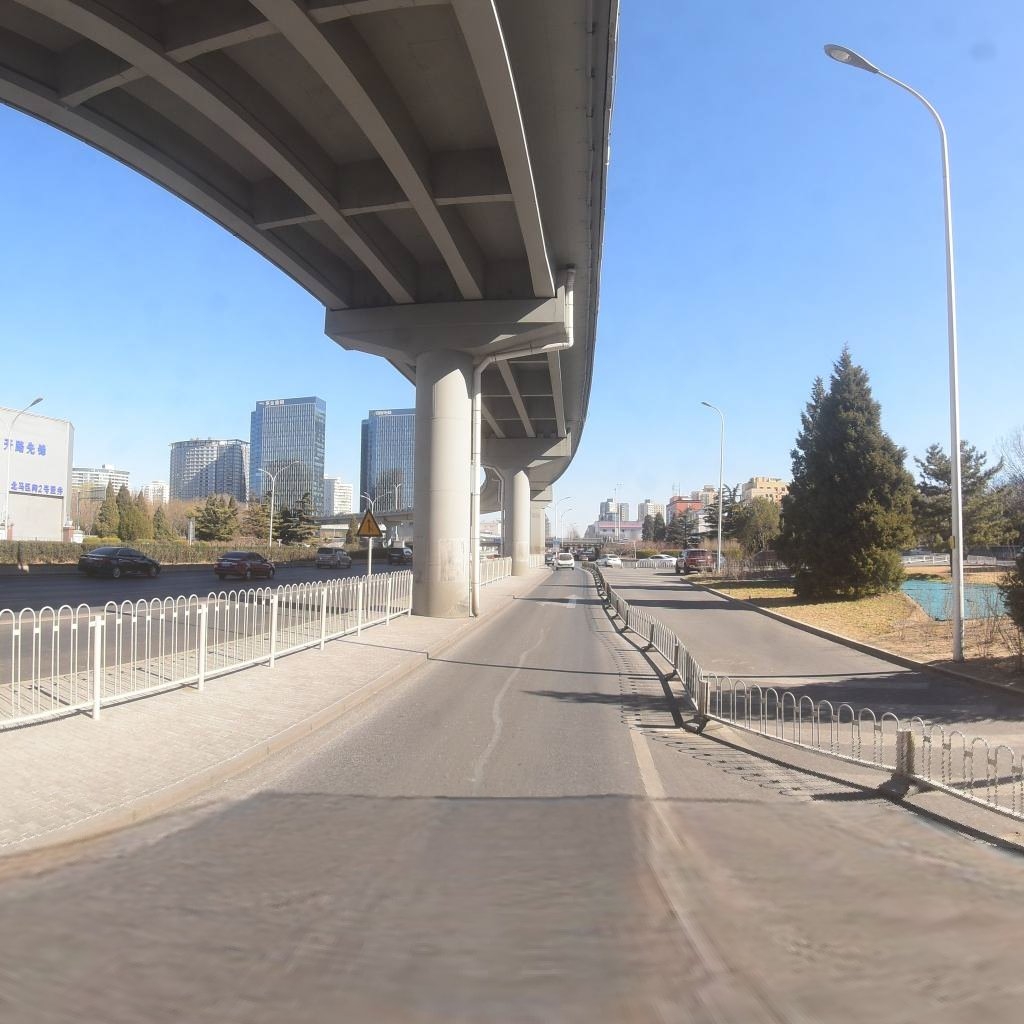
Region: Xicheng
Road damage annotations: longitudinal patch